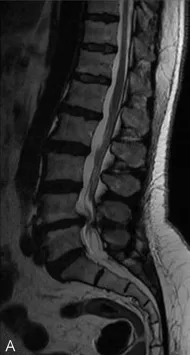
Sagittal MRI scan.
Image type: radiology (mri)